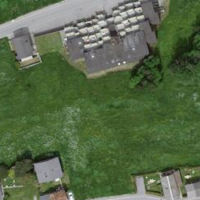
EUNIS habitat code: 55
Species observed at this site:
Heracleum sphondylium